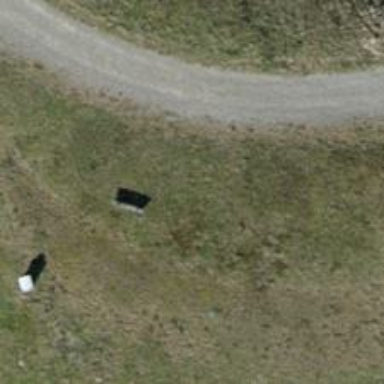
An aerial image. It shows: Brown bench in the vicinity.